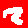
Digit: 2